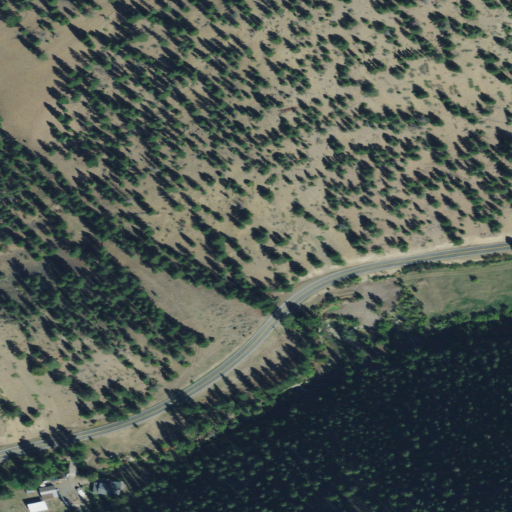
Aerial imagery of valley in Montana named Beards Gulch containing evergreen forest, grassland, shrub, and open development